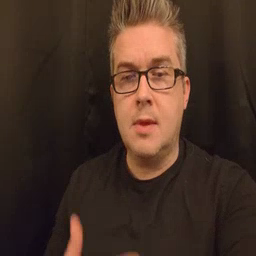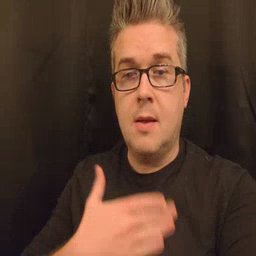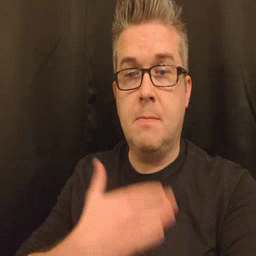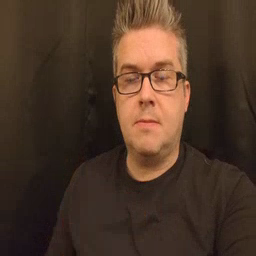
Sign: happy